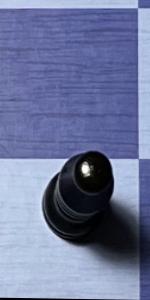
Label: Bishop_Black